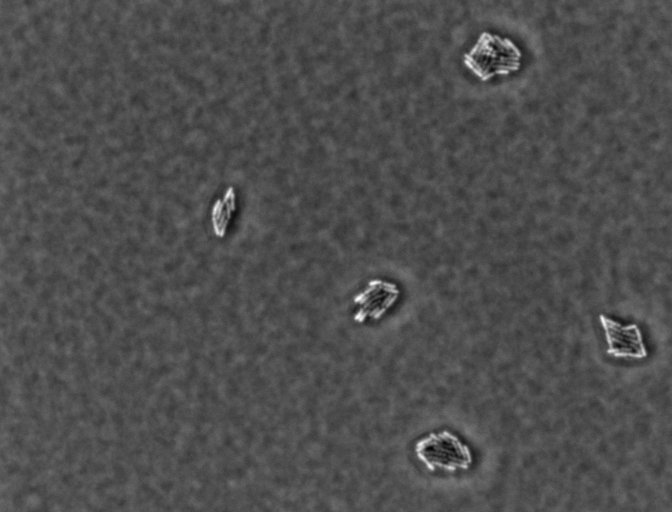
Salmonella enterica Typhimurium